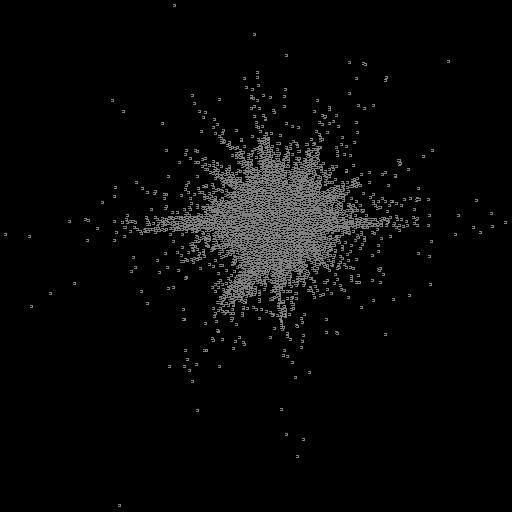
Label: star